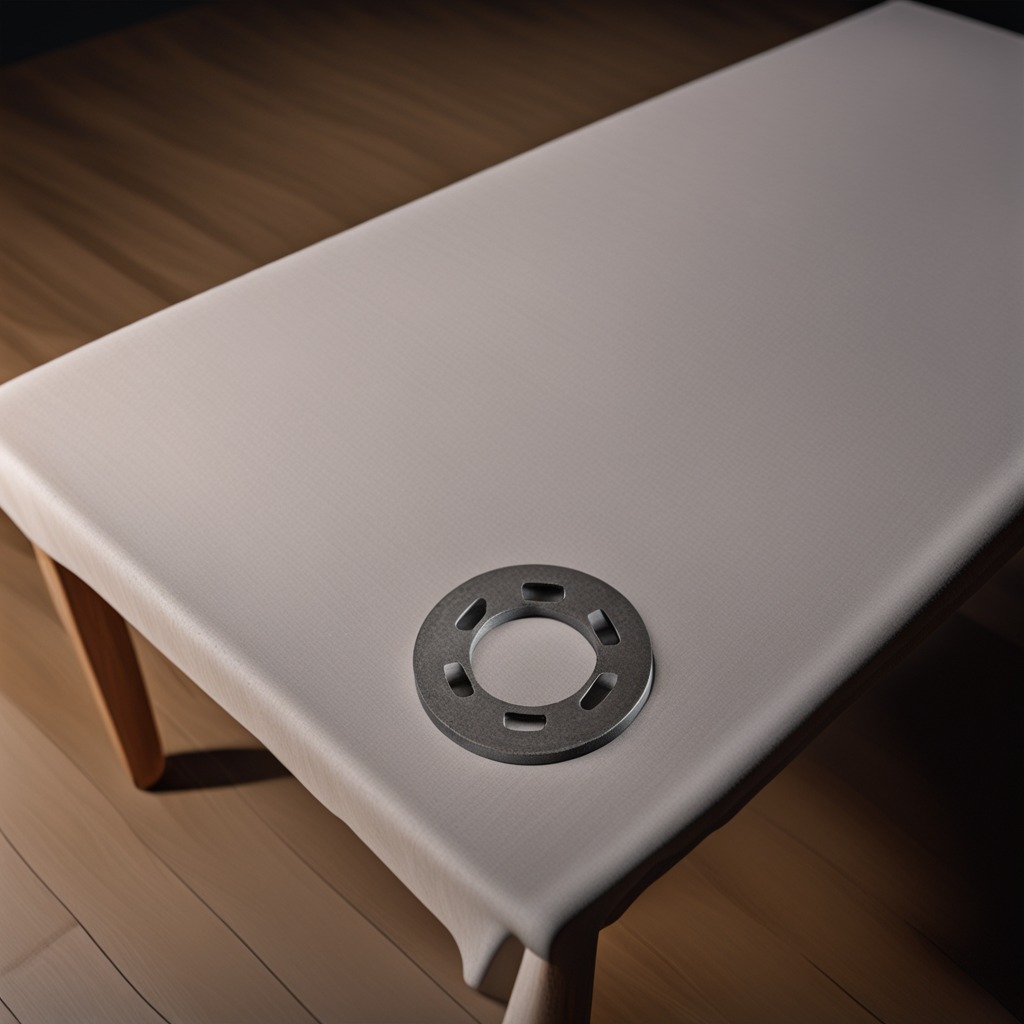
A flat metal washer lying on a wooden table inside a workshop at night.